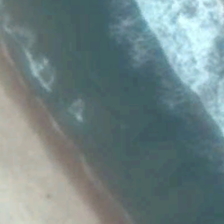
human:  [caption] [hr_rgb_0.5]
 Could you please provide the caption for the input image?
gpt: the sea wet beach .

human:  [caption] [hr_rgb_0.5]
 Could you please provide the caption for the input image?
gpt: the sea beat the waves .

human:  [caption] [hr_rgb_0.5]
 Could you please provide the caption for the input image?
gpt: the sea wet beach .

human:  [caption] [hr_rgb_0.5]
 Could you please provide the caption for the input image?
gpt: the sea beat the waves .

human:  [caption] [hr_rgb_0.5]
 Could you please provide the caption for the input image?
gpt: the sea wet beach .